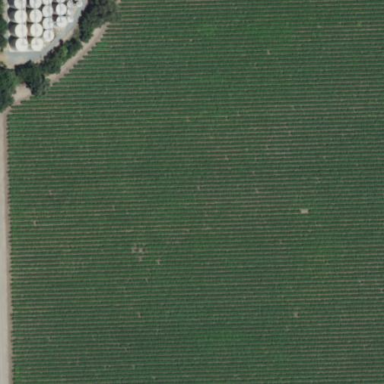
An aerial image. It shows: Vineyard where grapes are grown.